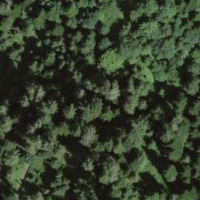
EUNIS habitat code: 43
Species observed at this site:
Petasites albus